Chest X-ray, PA view. Patient: 31 years old, sex F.
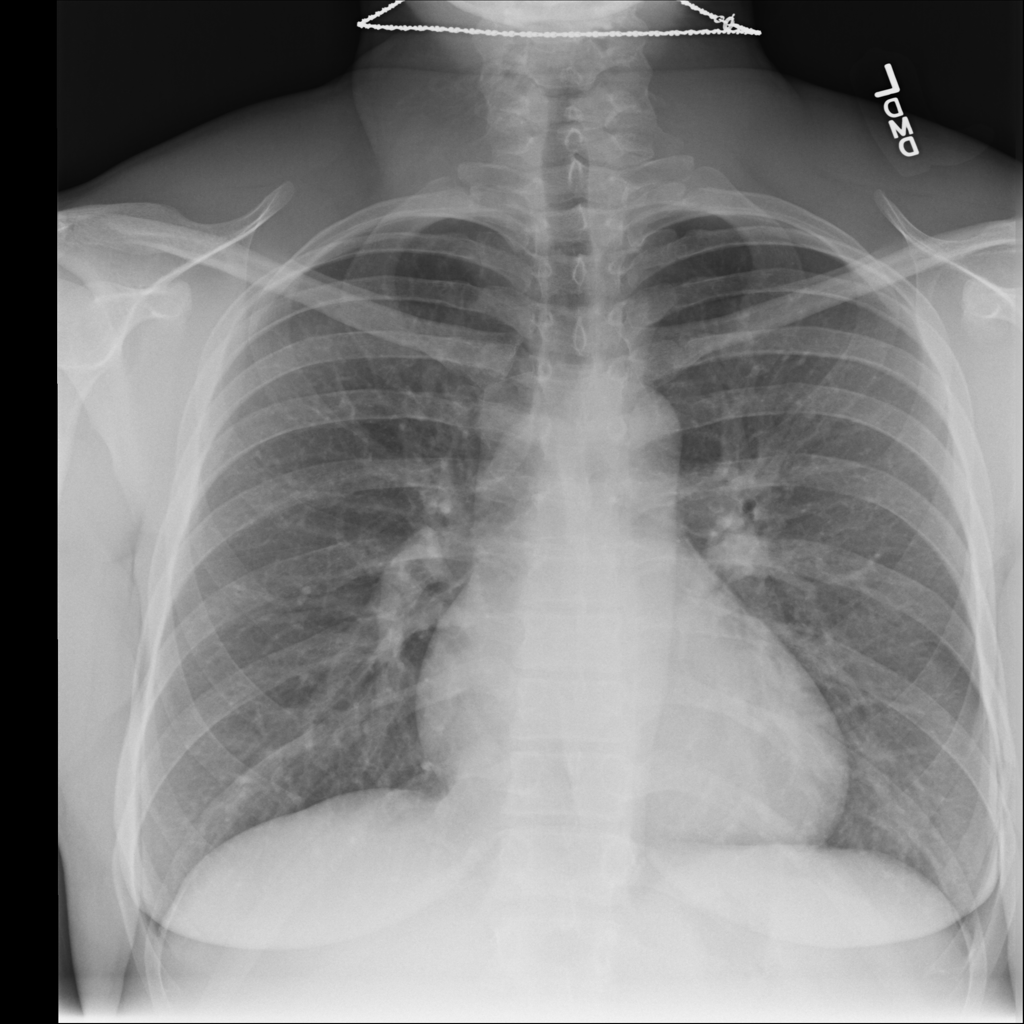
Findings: No Finding